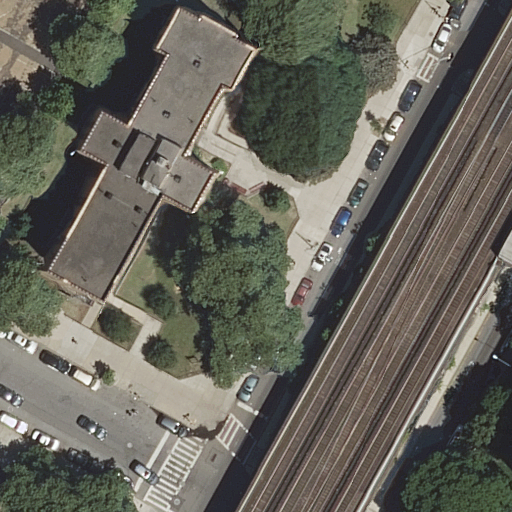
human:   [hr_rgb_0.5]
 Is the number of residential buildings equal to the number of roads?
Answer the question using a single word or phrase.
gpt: no

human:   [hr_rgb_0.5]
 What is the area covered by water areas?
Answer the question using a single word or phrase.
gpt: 0m2

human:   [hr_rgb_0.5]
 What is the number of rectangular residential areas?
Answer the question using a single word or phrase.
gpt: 2

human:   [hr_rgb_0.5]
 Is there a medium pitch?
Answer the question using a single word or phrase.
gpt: yes

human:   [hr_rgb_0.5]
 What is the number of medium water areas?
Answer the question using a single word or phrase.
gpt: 0

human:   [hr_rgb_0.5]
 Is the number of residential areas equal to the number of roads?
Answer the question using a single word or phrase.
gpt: no

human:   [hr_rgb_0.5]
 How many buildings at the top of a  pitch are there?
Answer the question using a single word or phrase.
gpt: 0

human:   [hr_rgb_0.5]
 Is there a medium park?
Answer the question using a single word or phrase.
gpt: no

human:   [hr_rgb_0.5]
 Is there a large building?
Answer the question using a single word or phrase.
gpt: yes

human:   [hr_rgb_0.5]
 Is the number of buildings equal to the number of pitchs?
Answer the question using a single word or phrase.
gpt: no

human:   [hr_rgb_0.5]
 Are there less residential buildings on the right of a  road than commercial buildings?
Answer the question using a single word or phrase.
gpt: no

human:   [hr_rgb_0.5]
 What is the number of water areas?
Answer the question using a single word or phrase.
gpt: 0

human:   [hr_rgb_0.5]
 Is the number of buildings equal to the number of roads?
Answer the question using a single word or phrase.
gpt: no

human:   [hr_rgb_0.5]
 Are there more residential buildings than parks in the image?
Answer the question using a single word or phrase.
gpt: no

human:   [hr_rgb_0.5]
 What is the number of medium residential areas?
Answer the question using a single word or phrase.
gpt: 1

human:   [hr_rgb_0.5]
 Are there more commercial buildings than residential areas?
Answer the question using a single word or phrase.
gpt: no

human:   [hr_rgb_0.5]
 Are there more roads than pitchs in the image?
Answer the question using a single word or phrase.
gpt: yes

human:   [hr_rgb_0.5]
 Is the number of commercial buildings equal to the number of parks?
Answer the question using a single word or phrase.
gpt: no

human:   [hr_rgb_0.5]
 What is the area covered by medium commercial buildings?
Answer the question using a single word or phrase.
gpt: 0m2

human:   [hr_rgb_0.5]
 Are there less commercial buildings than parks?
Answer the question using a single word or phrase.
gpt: yes

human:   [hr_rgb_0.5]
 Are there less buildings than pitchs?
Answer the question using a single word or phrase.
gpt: yes

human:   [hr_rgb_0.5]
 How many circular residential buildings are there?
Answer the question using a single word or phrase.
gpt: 0

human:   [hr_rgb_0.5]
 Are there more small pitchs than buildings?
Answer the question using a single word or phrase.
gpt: no

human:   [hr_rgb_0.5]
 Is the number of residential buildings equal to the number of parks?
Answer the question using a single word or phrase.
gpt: yes

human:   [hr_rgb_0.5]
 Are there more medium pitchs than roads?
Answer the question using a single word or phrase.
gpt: no

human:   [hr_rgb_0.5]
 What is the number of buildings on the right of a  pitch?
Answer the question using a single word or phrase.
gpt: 1

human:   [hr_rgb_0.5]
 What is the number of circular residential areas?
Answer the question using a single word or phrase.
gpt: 0

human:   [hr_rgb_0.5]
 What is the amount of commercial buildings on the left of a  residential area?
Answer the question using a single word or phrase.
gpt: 0

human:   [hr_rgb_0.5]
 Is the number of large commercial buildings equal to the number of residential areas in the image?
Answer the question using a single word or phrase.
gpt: no

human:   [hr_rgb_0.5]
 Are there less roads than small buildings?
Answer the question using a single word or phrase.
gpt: no

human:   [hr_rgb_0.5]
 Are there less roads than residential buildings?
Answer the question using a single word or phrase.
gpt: no

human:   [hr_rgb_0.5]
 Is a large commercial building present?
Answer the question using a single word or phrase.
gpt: no

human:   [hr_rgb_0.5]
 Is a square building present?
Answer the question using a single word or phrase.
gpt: no

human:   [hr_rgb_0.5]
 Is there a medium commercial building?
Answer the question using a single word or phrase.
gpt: no

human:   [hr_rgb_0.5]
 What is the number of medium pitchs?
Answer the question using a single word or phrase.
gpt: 1

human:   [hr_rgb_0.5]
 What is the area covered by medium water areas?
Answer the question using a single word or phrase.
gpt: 0m2